Question: I've just been working on migrating a staging web site from II6 to IIS8.
IIS8 comes with an option which is a true false flag. The explanation of this flag is:
> [enable32BitAppOnWin64] If set to True for an application pool on a
64-bit operating system, the worker process(es) serving the
application pool run in WOW64 (Windows on Windows64) mode. In WOW64
mode, 32-bit processes load only 32-bit applications.
Now if I set this to 'False' my web site stops serving and I get a 500 logging an error message of:
> ISAPI Filter
'C:\Windows\Microsoft.NET\Framework4.0.30319spnet_filter.dll'
could not be loaded due to a configuration problem. The current
configuration only supports loading images built for a AMD64 processor
architecture. The data field contains the error number. To learn more
about this issue, including how to troubleshooting this kind of
processor architecture mismatch error, see
Now I guessed that their must be an assembly with x86 flags set, so I followed the instructions from <URL> to check this. But the all return 'Any CPU', i.e.
'''
Version : v4.0.30319
CLR Header : 2.5
PE : PE32
CorFlags : 9
ILONLY : 1
32BIT : 0
Signed : 0
'''
There are slight veriations but thats the jist.
'True'
So I've done some more investigation using <URL> and it appears that if I set enable 32-bit applications to 'False' and even though the Corflags says they do not require 32 bit several of the dlls do have an image type of 32-bit:

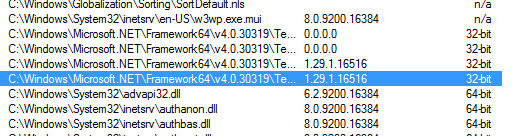
Answer: I believe I've gotten to the bottom of this, eventually!
So it appears that this machine is missing some of the x64 configuration. Particuarly the configuration contained the standard .net 4 'aspnet_filter.dll' () but not the x64 version ()

From talking with our infrastructuire guys they suggested the best way to get this set up correctly is to bear in mind this requires a reboot!